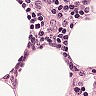
Metastatic tissue present: no